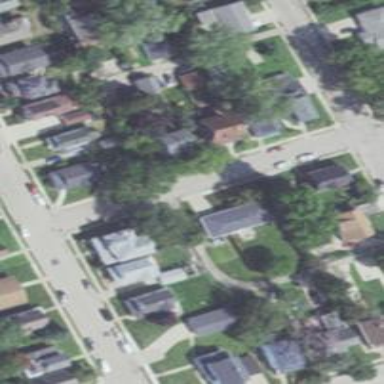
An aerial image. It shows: Alley classified as service road.